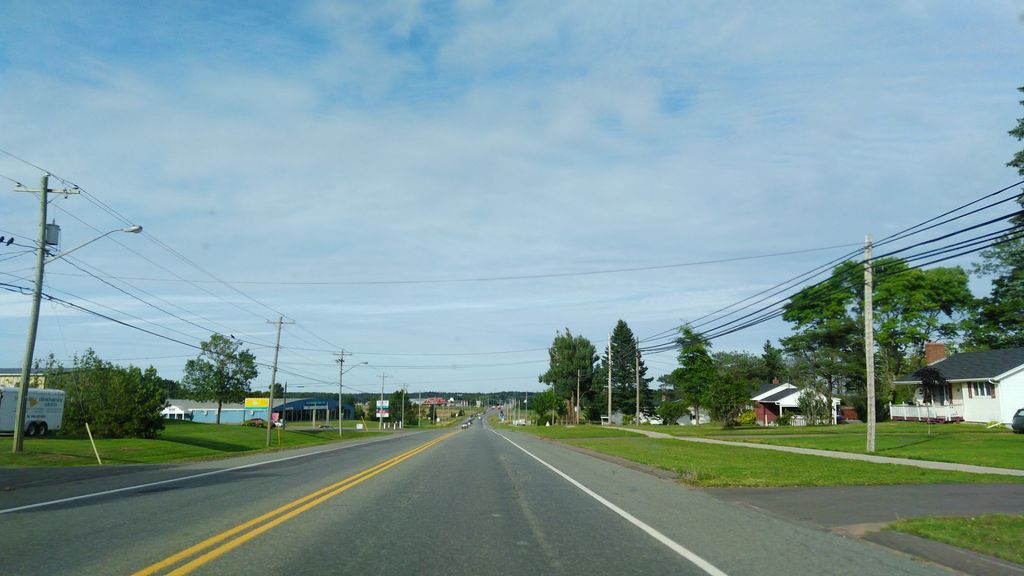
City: charlottetown